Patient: sex M, age 61
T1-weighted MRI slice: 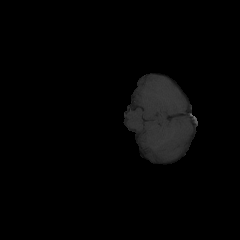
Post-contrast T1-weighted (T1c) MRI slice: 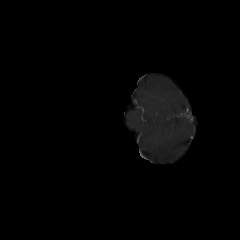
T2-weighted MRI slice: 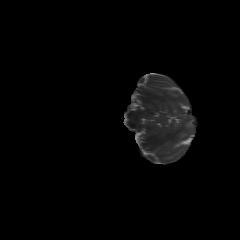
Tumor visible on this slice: no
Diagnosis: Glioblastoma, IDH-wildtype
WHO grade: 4